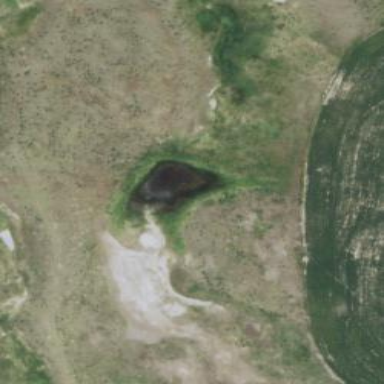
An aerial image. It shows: Reservoir.